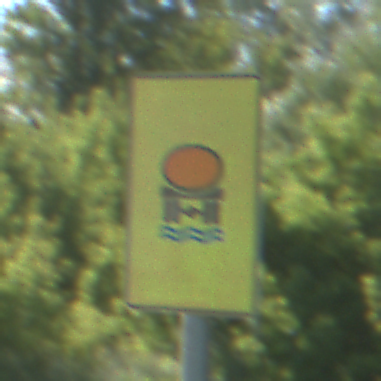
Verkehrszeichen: FahrzeugeMitWassergefaehrdenderLadungOhnePfeilsymbol
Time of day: MorningAfternoon
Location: Outdoor (Nature)
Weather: Clear
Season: NotSpecified
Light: Natural